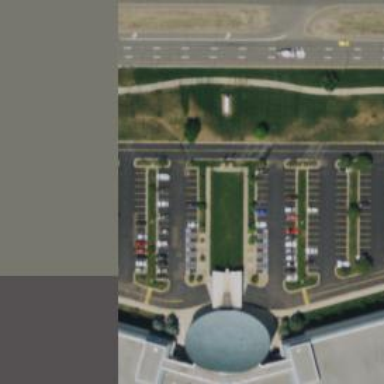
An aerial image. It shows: Parking space.